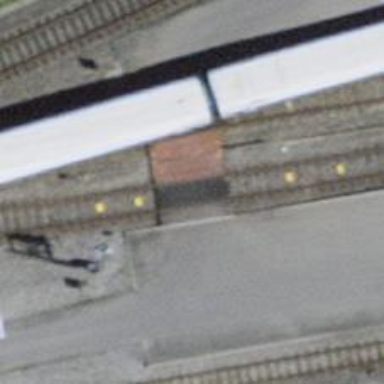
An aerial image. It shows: Level crossing along the railway.